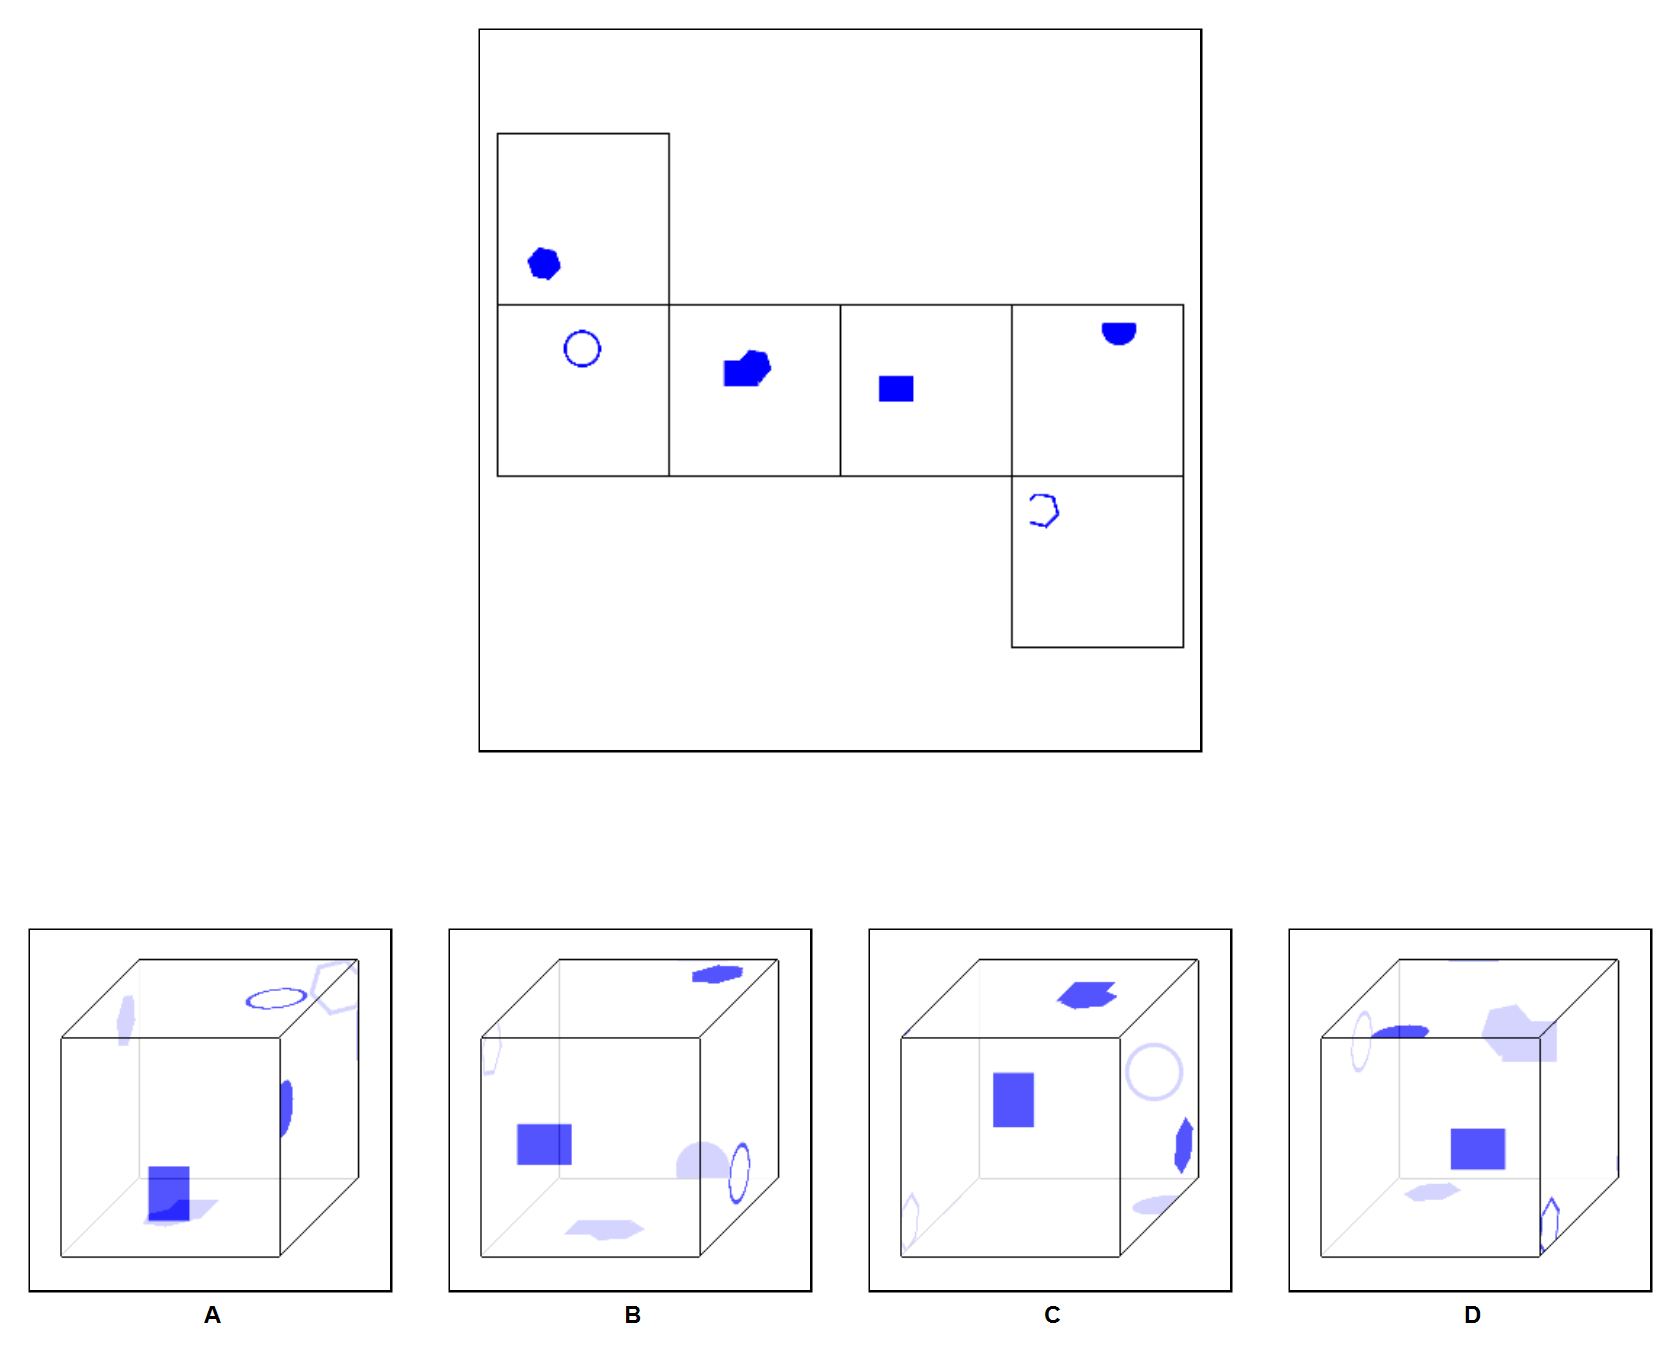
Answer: C